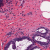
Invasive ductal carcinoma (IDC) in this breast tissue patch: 0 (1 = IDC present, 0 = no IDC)